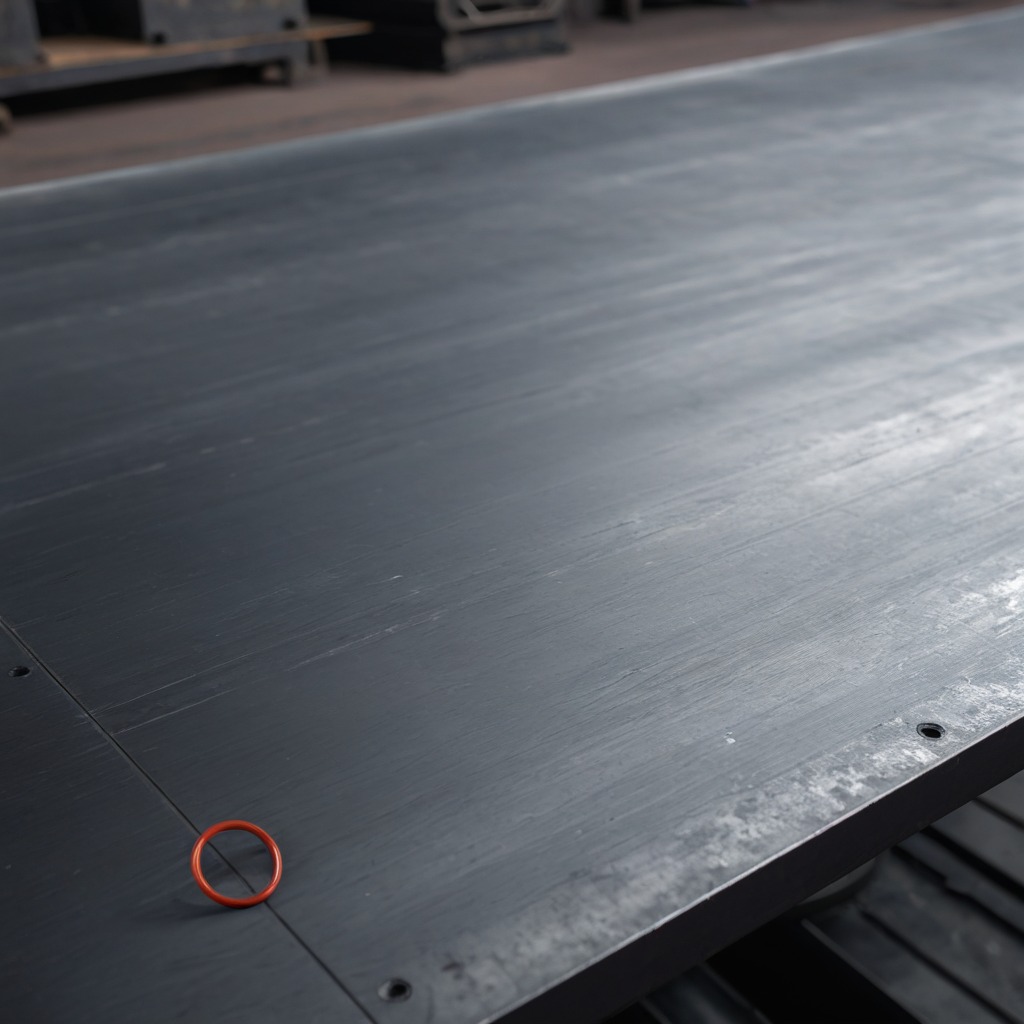
A rubber O-ring is lying on a cold steel table in a mining workshop.